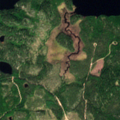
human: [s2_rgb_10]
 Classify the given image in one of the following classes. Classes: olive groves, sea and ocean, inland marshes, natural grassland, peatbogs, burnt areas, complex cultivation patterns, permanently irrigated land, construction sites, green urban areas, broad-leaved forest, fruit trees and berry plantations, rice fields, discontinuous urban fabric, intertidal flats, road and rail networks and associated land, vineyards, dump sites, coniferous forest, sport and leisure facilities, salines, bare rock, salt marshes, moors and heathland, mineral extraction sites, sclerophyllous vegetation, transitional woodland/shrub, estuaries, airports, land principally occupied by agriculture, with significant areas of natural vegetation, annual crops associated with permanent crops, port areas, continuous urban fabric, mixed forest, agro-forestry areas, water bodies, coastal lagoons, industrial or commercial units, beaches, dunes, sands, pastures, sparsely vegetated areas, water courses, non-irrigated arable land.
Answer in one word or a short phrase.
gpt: coniferous forest, transitional woodland/shrub, water bodies